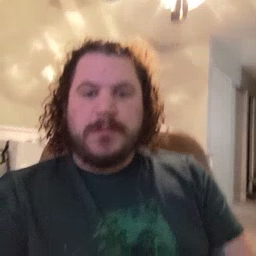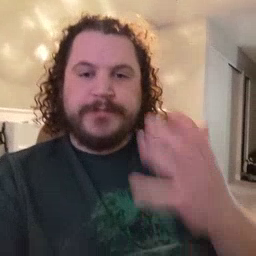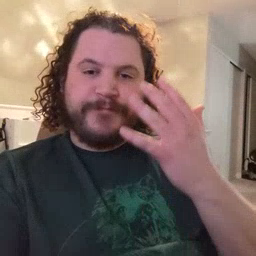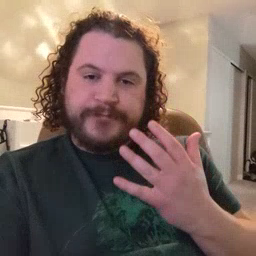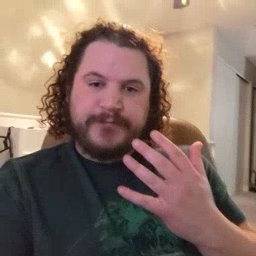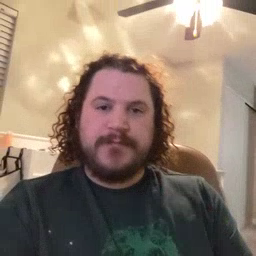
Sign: sad